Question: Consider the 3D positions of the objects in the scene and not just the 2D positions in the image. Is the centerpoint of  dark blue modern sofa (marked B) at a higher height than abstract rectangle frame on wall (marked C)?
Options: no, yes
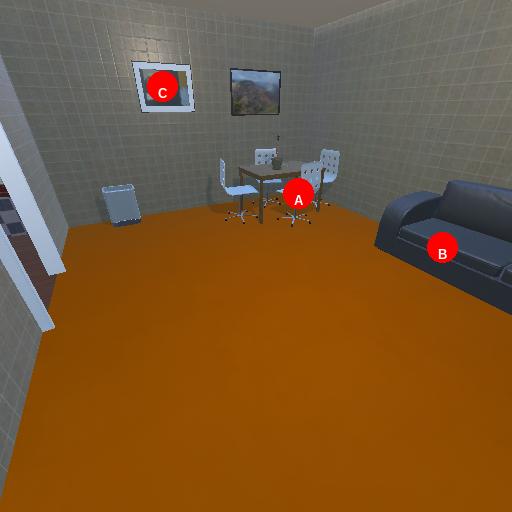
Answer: no